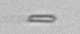
Label: fiber